Question: Am building an Application (Forum) and I have an UINavigationController. I want to display an alert message in whatever UIViewController the user is. I have really no idea how i should do it.
Thx a lot for your help.
Here some examples of what i want to do:
and here is the sample
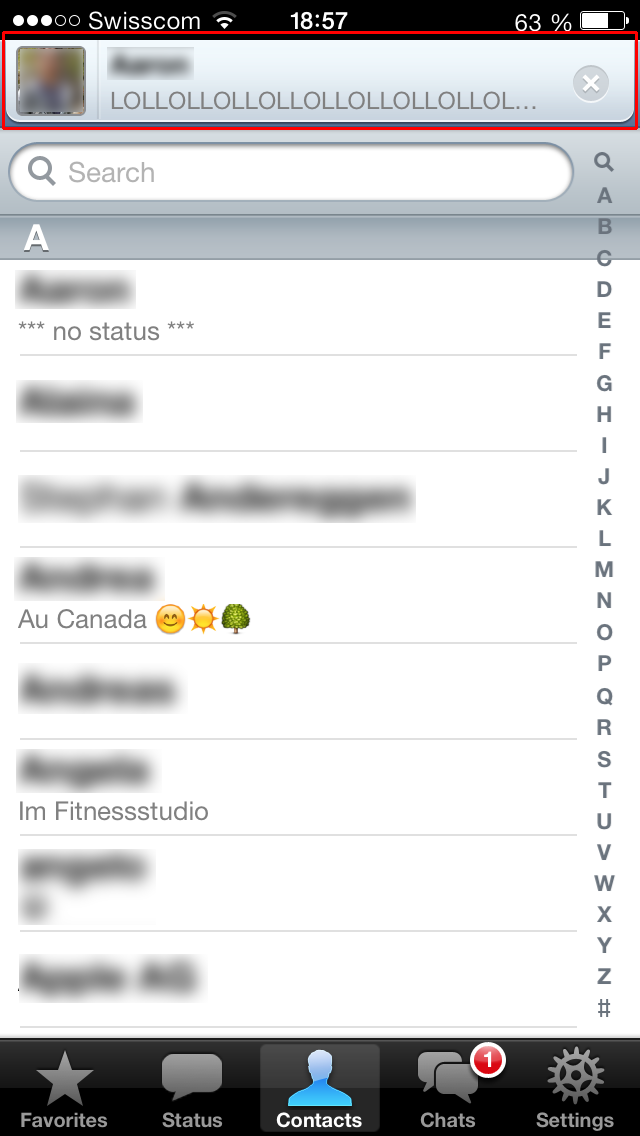
Answer: You can add this view to the 'keyWindow', and bring it to the front.
Or you can make your alertView as a UIWindow, by this way, you can show it anywhere.
'''
static UIWindow *_sharedNavigationBarAlertView = nil;
+ (UIWindow *)sharedNavigationBarAlertView
{
static dispatch_once_t onceToken;
dispatch_once(&onceToken, ^{
_sharedNavigationBarAlertView = [[UIWindow alloc] initWithFrame:CGRectZero];
_sharedNavigationBarAlertView.windowLevel = UIWindowLevelStatusBar + 1.0;
_sharedNavigationBarAlertView.hidden = YES;
// add other views...
});
return _sharedNavigationBarAlertView;
}
+ (void)showWithInformation:(id)info
{
// [self sharedNavigationBarAlertView].imageView.image = ...;
// [self sharedNavigationBarAlertView].titleLabel.text = @"";
// [self sharedNavigationBarAlertView].detailLabel.text = @"";
CGRect frame = [UIScreen mainScreen].bounds;
frame.size.height = 44.0;
[self sharedNavigationBarAlertView].frame = frame;
[self sharedNavigationBarAlertView].hidden = NO;
}
+ (void)hide
{
[self sharedNavigationBarAlertView].hidden = YES;
}
// To release the shared alert window, just set it to nil
'''